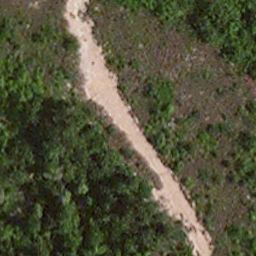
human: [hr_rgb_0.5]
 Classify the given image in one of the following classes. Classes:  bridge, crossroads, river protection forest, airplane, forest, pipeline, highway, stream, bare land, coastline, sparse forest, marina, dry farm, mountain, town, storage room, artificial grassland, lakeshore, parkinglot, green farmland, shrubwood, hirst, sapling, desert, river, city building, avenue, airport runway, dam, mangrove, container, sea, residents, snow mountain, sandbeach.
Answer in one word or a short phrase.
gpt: avenue